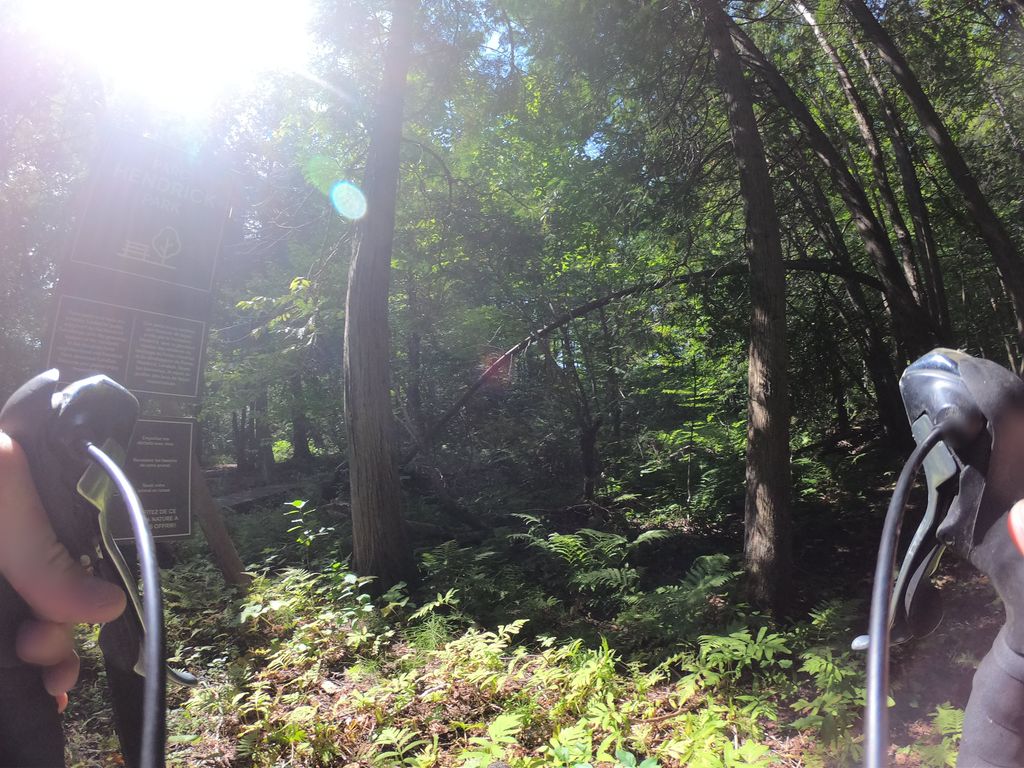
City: ottawa-gatineau